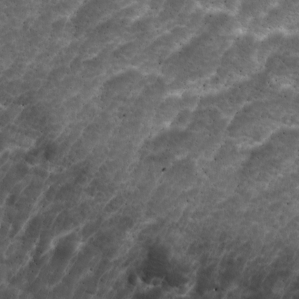
Label: non_frost